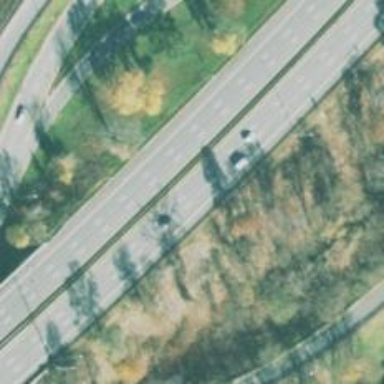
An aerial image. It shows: Asphalt motorway.